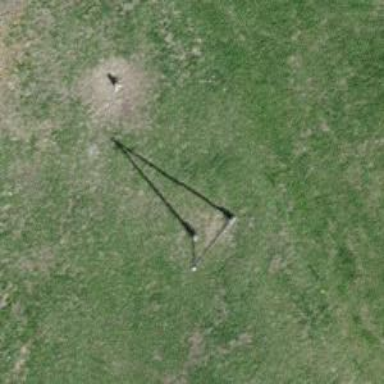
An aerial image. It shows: Minor power line.